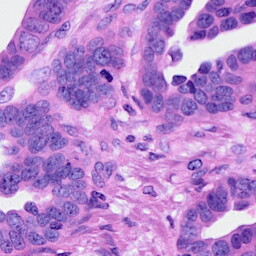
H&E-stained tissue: Ovarian